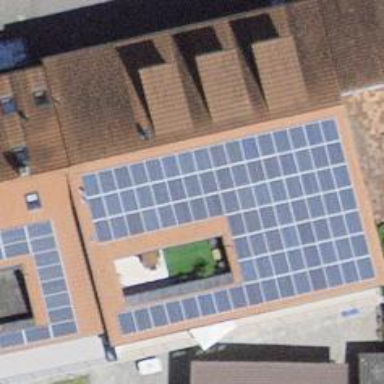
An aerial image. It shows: Solar power generator utilizing photovoltaic technology with solar photovoltaic panels.